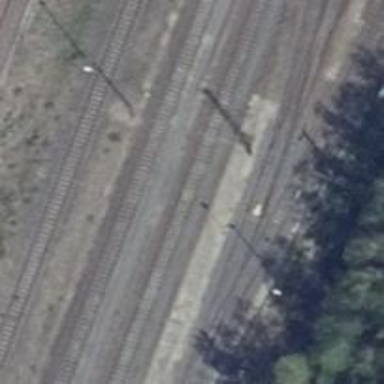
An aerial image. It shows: Railway switch.